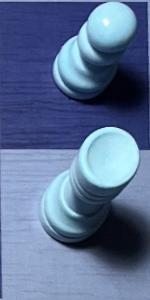
Label: Rook_White